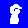
Digit: 8